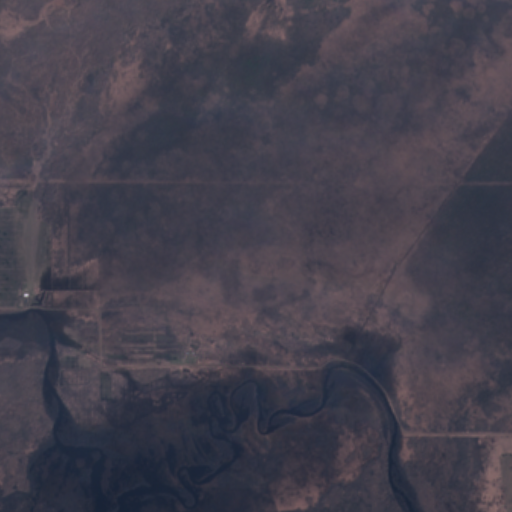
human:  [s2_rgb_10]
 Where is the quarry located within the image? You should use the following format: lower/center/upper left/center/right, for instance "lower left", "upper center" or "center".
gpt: There is no quarry in the image.